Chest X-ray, PA view. Patient: 34 years old, sex F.
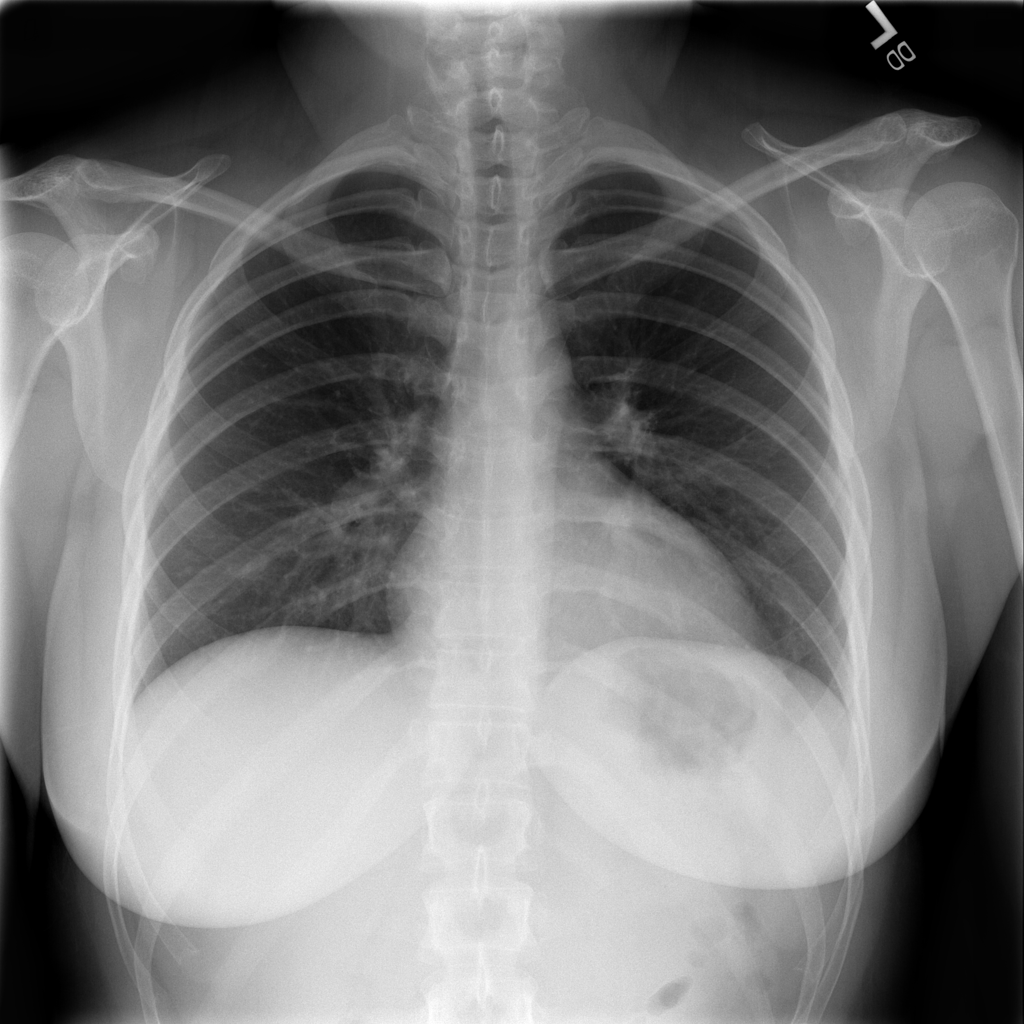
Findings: No Finding